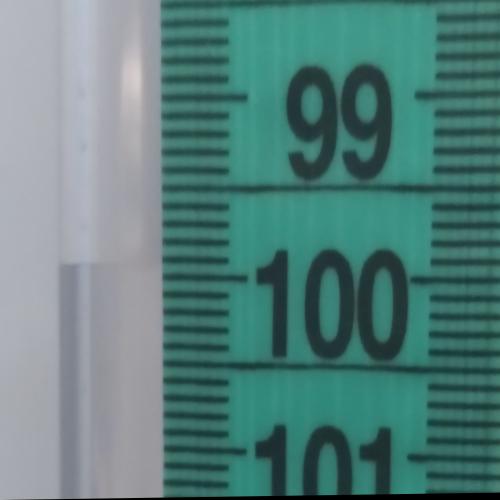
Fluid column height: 99.9 cm